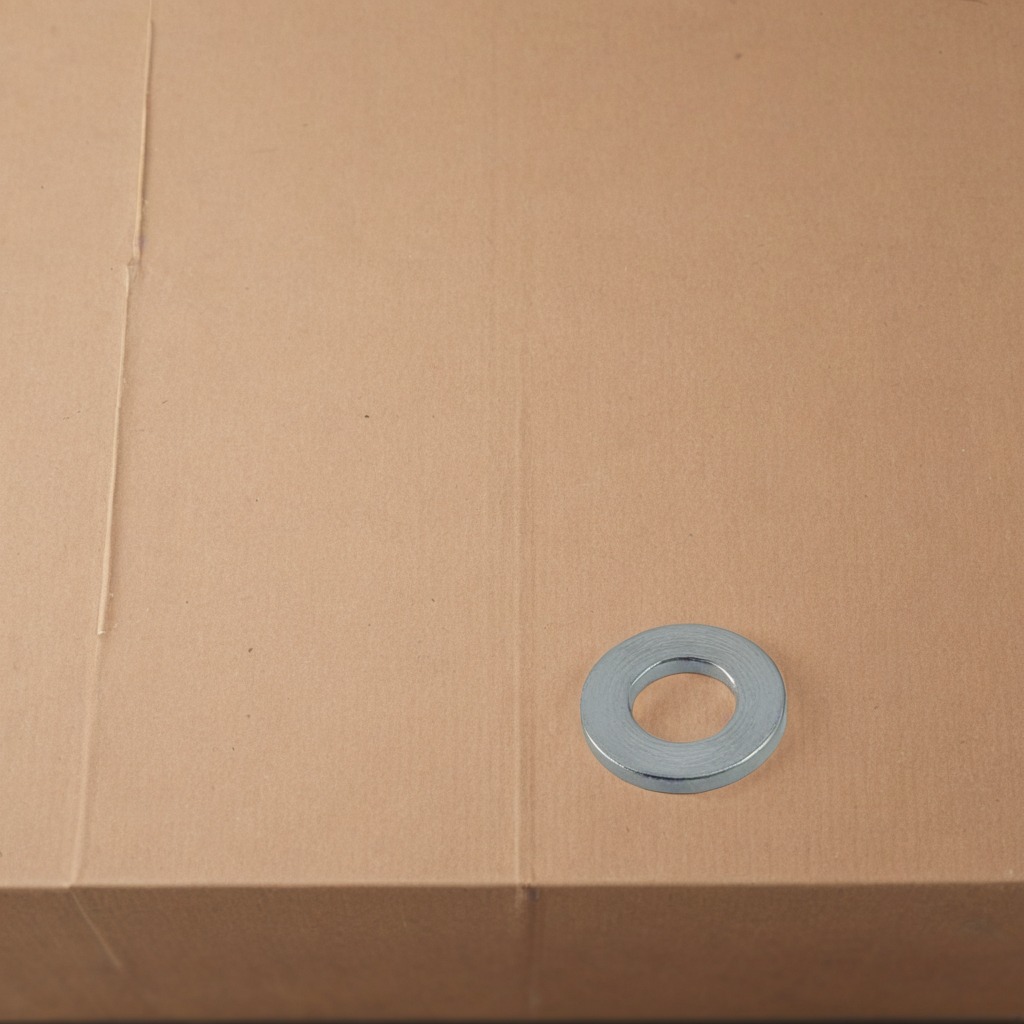
A flat metal washer lies on the cardboard box surface in an outdoor workshop during daytime bright natural light soft shadows slightly creased but